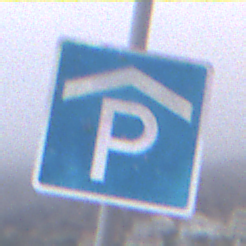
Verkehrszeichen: Parkhaus
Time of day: SunriseSunset
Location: Outdoor (Beach)
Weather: Overcast
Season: NotSpecified
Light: Natural